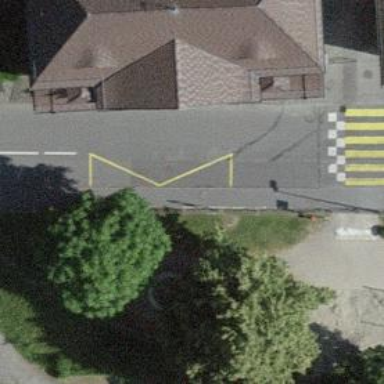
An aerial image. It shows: Public transport stop position.